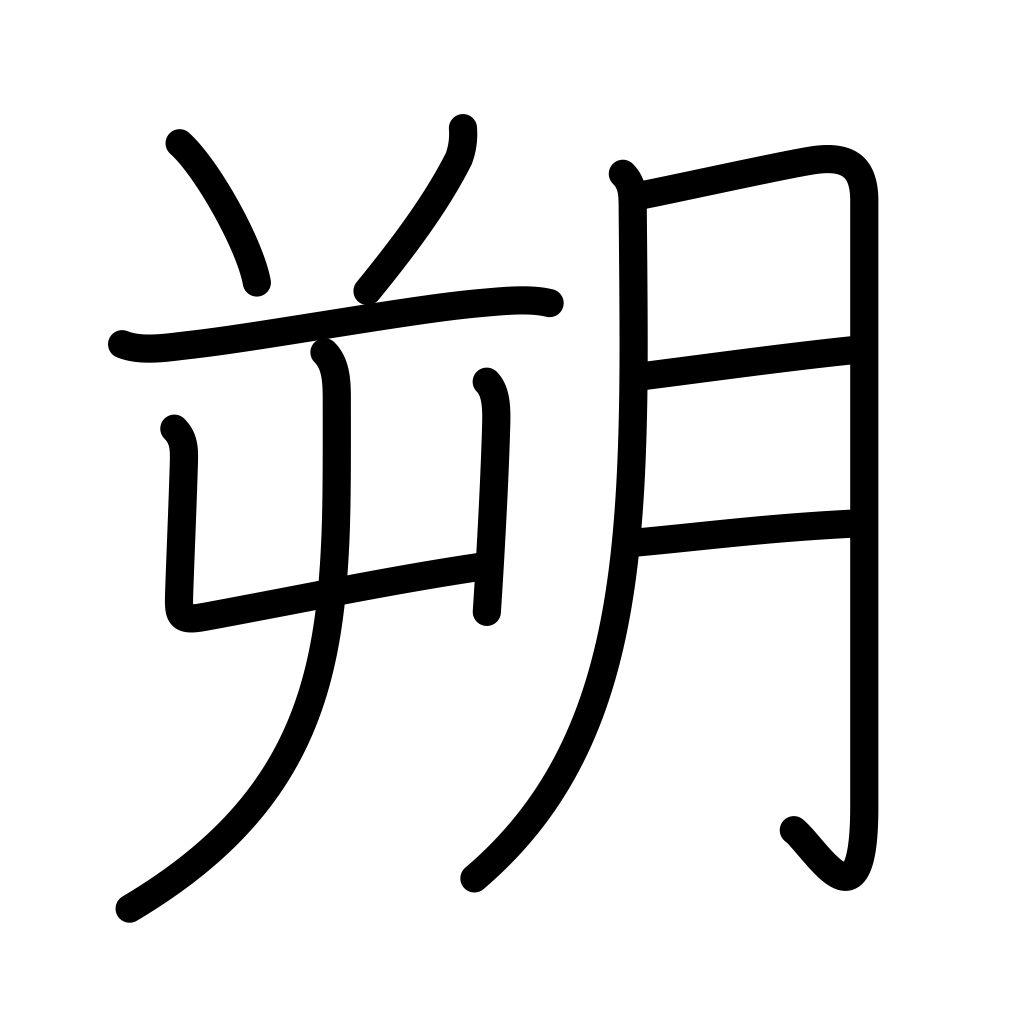
Meaning: first day of month, north